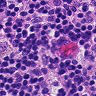
Metastatic tissue present: no